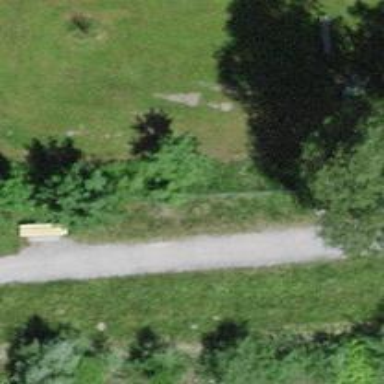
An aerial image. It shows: Bench.